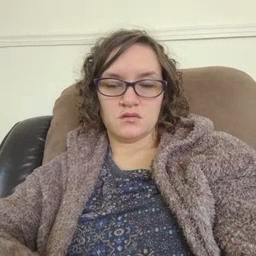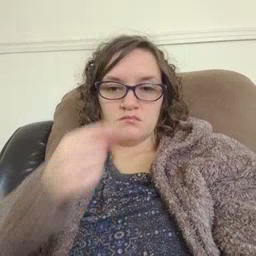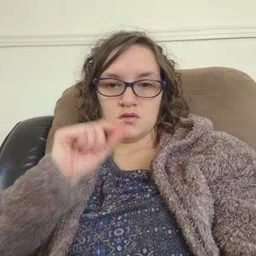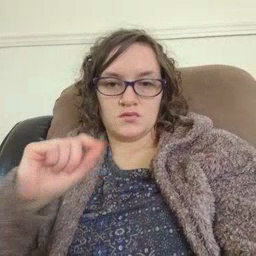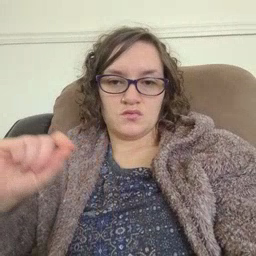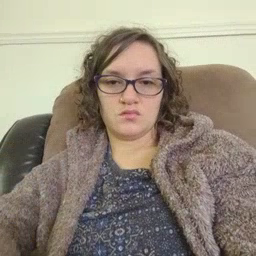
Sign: pencil